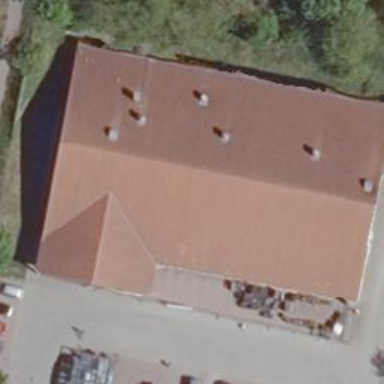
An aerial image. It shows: Supermarket.